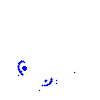
Particle: electron